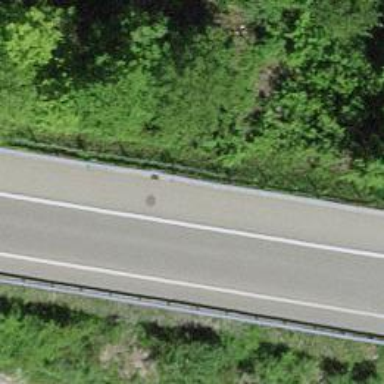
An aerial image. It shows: Asphalt motorway link.